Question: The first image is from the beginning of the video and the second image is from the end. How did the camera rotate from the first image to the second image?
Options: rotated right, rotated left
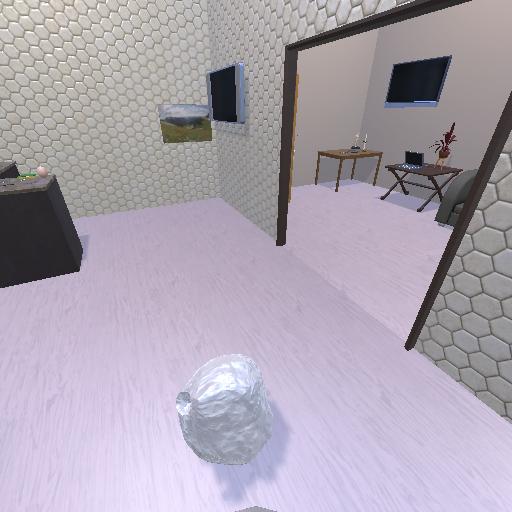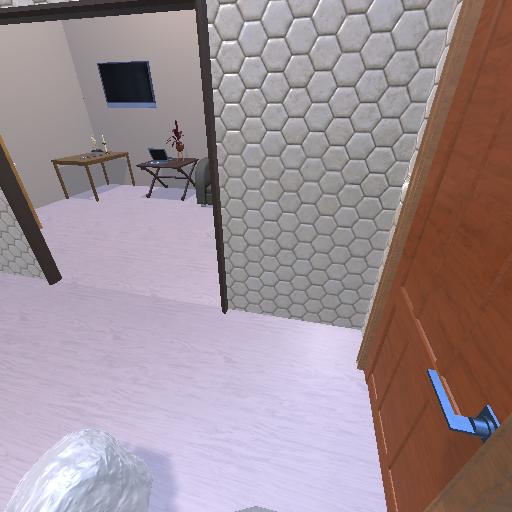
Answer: rotated right